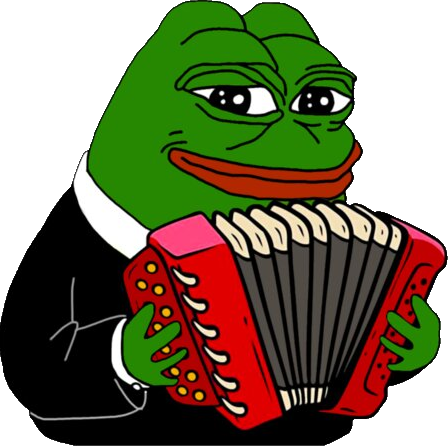
Label: 5_Pepe